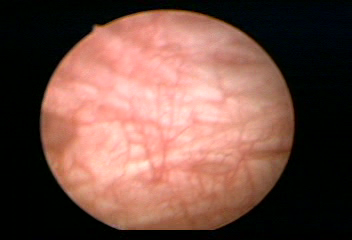
Modality: WLC
Class: Normal mucosa
Bladder cancer association: No